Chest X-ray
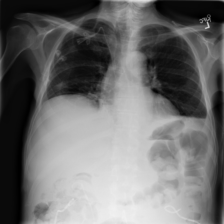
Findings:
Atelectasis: negative
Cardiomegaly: negative
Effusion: negative
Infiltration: negative
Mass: negative
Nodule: negative
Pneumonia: negative
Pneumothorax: negative
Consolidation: negative
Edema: negative
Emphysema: negative
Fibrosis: negative
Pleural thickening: negative
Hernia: negative